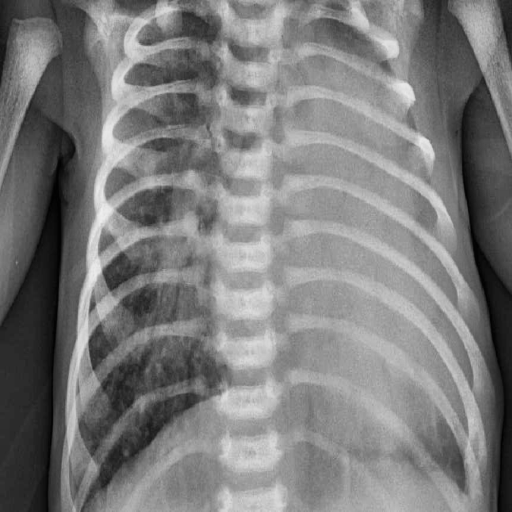
Finding: PNEUMONIA